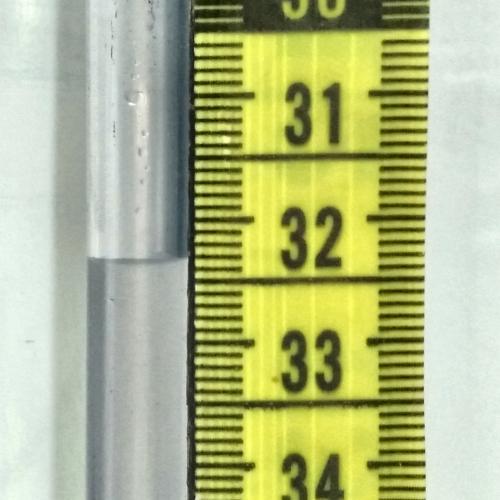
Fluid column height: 32.3 cm